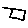
Label: square